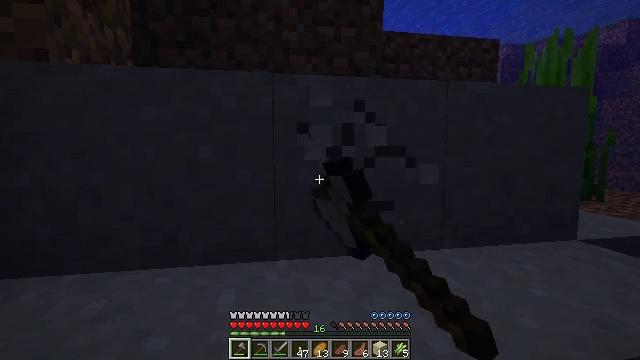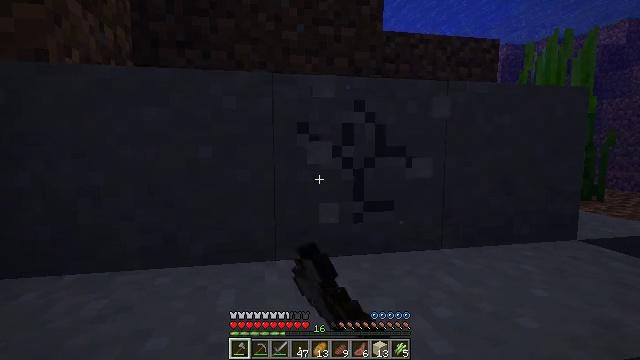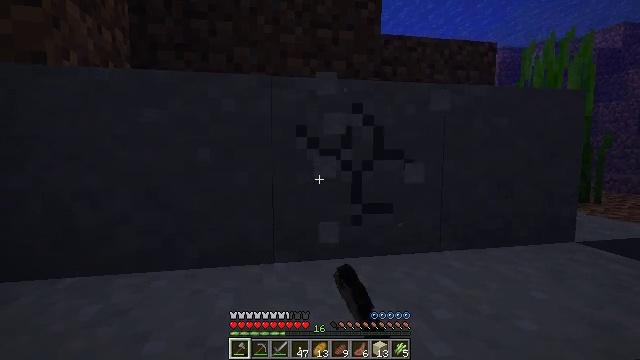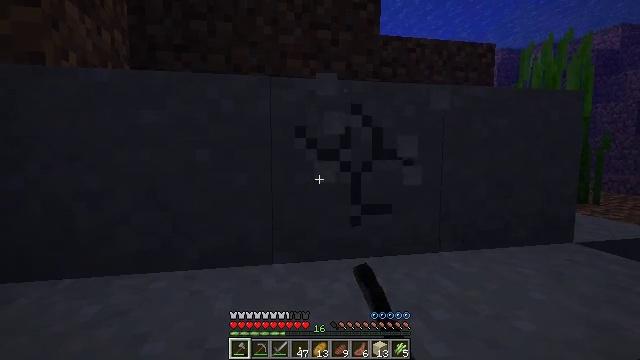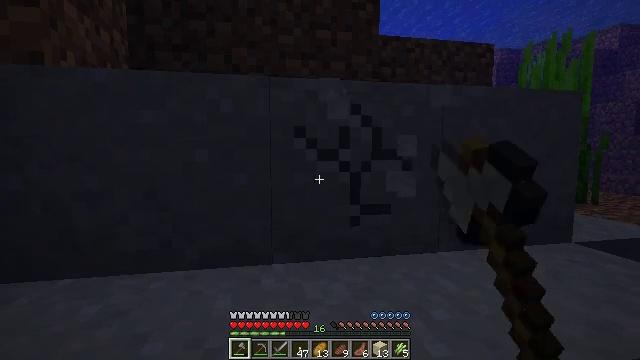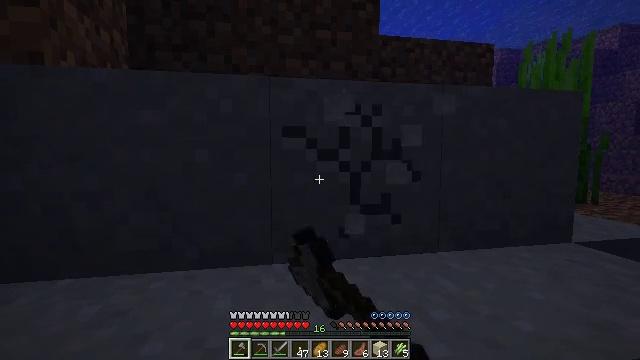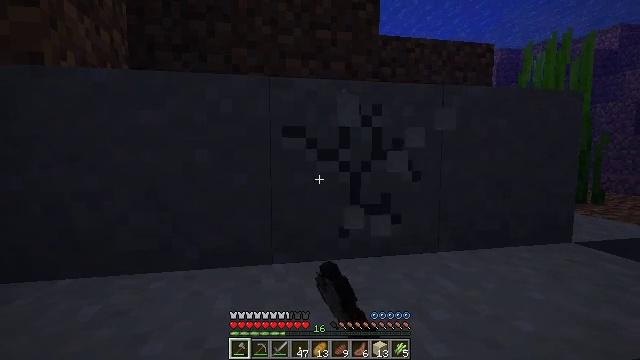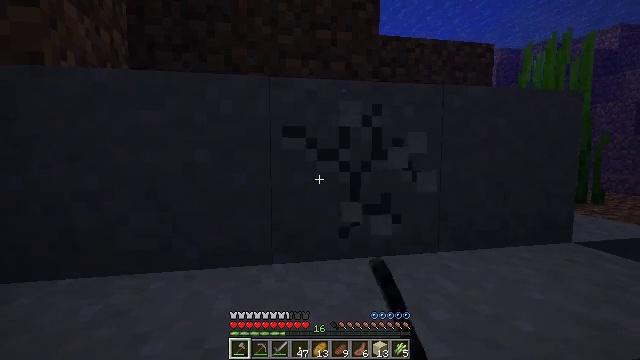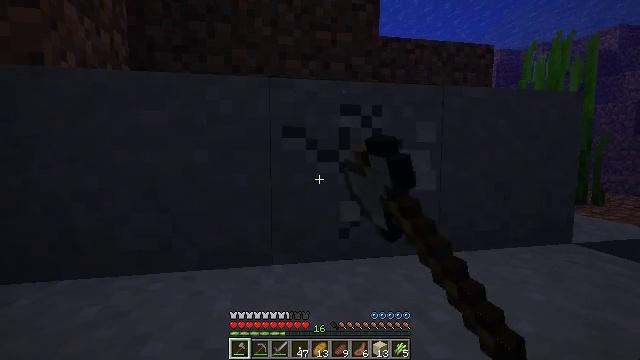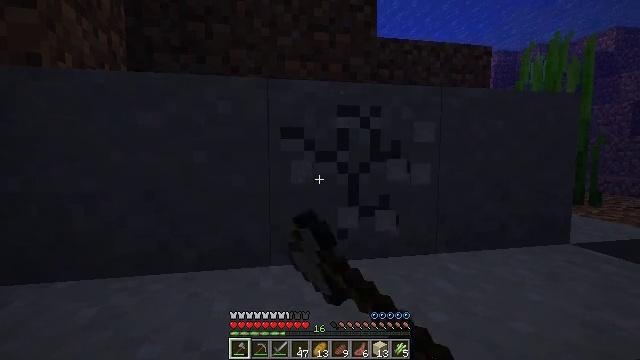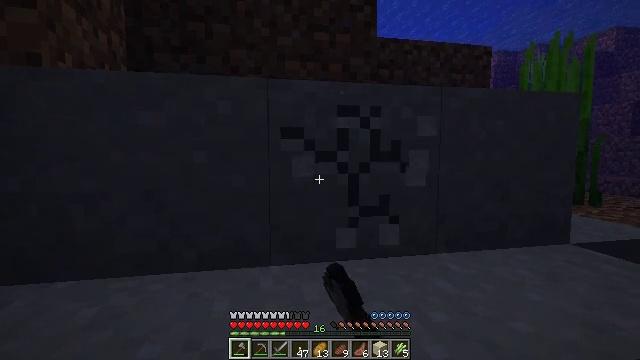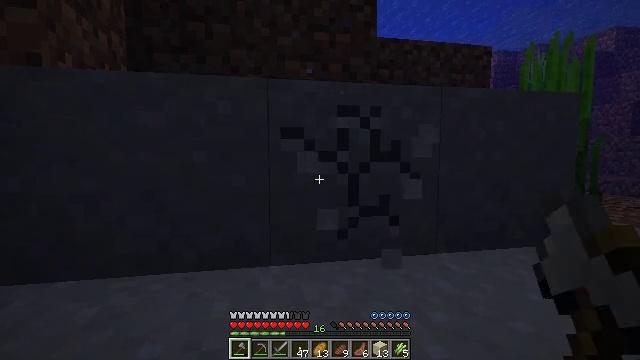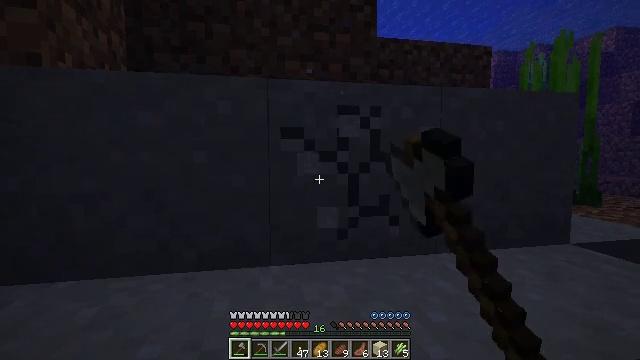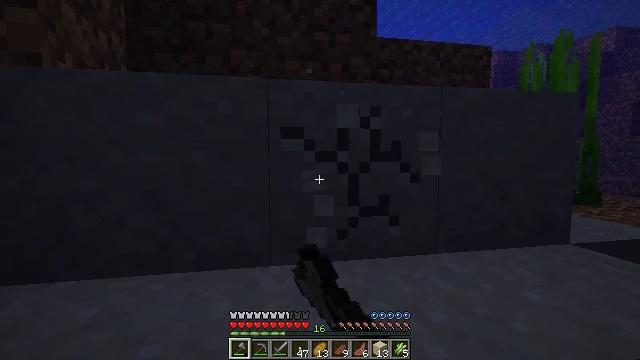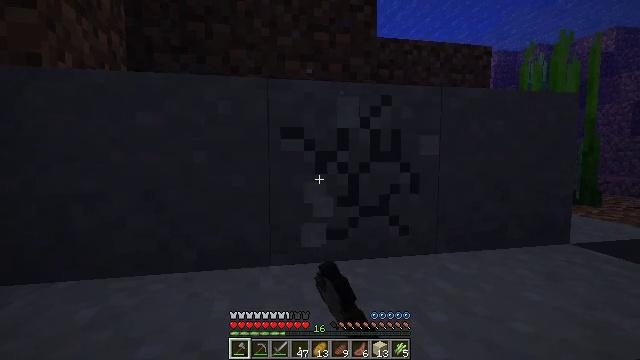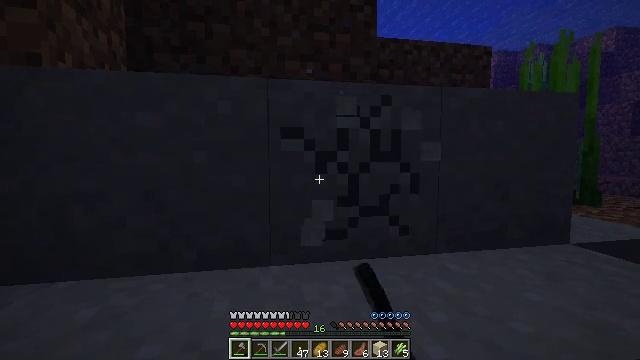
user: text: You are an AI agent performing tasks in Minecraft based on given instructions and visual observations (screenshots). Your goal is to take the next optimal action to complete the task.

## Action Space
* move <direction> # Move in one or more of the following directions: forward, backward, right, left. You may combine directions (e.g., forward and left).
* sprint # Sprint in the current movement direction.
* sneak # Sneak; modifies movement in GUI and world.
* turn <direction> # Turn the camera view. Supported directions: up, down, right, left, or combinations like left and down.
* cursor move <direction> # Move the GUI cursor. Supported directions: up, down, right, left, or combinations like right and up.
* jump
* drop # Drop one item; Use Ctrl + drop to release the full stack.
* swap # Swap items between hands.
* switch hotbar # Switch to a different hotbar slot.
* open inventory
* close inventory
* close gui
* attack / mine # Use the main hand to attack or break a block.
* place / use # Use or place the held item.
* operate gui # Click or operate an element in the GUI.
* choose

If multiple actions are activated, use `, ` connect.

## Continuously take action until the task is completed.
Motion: motion action
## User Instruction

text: Attack the clay block to obtain it.
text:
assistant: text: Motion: attack / mine
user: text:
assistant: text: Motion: attack / mine
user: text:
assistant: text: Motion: attack / mine
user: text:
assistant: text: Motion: attack / mine
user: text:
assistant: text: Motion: attack / mine
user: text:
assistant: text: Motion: attack / mine
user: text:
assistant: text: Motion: attack / mine
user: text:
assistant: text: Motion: attack / mine
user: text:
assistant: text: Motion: attack / mine
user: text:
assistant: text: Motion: attack / mine
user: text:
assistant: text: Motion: attack / mine
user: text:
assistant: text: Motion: attack / mine
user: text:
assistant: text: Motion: attack / mine
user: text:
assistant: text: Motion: attack / mine
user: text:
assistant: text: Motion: attack / mine
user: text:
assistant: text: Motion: attack / mine
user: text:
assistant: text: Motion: attack / mine
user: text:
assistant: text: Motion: attack / mine
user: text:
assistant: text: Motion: attack / mine
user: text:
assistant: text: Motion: attack / mine
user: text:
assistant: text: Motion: attack / mine
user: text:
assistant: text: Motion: attack / mine
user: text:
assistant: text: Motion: attack / mine
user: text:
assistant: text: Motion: attack / mine
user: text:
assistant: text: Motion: attack / mine
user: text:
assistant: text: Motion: attack / mine
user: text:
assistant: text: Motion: attack / mine
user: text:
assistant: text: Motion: attack / mine
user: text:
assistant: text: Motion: attack / mine
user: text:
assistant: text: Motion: attack / mine